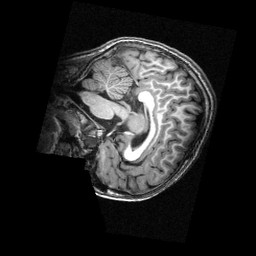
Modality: T1w
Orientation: sagittal
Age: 8
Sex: female
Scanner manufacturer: siemens
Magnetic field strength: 3 T
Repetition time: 2.3 s
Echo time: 0.00336 s